Field crop: tomato
Growth stage: 1
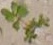
Species: portulaca